Field crop: maize
Growth stage: 2
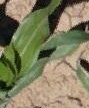
Species: maize